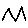
Label: zigzag